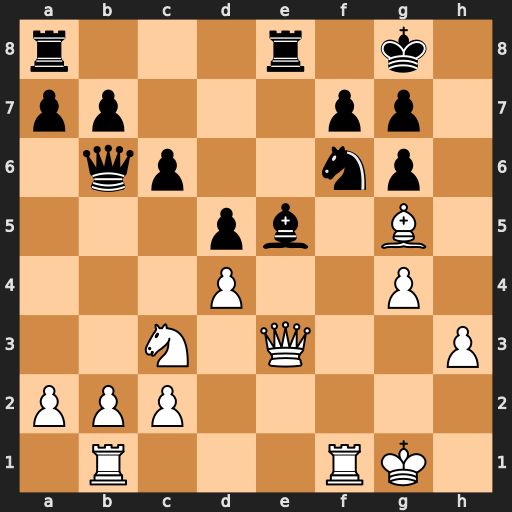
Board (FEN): r3r1k1/pp3pp1/1qp2np1/3pb1B1/3P2P1/2N1Q2P/PPP5/1R3RK1
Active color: w
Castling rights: -
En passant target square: -
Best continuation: dxe5 Rxe5 Qxb6